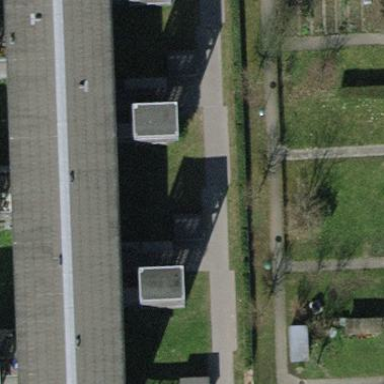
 designed for leisure activities on land."